Brain MRI, modality: hrT2
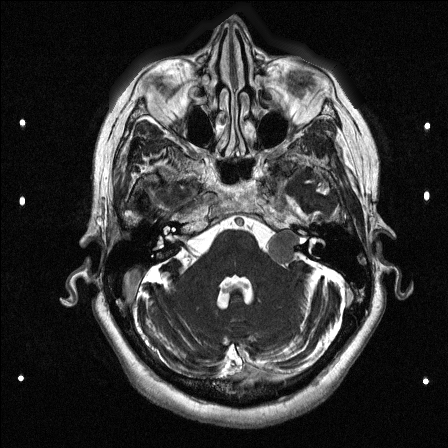